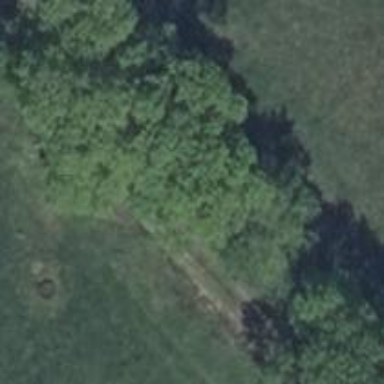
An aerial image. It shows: Hunting stand.